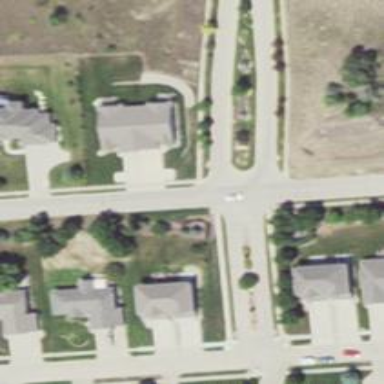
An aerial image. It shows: Road with stop sign.